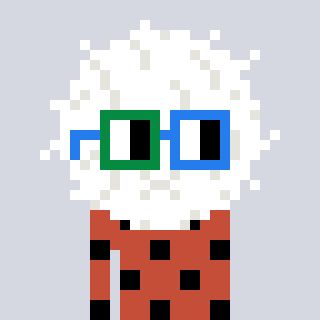
a pixel art character with square green and blue glasses, a cottonball-shaped head and a rust-colored body on a cool background